Aerial crown-view tile of a tropical tree (Barro Colorado Island, Panama), acquired 20250818:
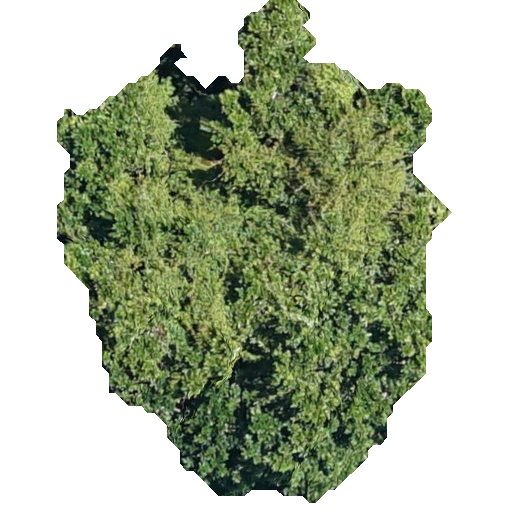
Species: Anacardium excelsum
GBIF accepted scientific name: Anacardium excelsum
Crown area: 190.649 m²